Question: I am very new to python 2.7 I am trying to run Decision Tree Classifier on my dataset but following a tutorial I face this problem I have first vectorized my features columns and saved it into a array and later saved target column in a array using labelencoder. Please can you explain me how do I fix this Error?
Data :

Code:
'''
import pandas as pd
dataset = "C:/Users/ashik swaroop/Desktop/anaconda/Gene Dataset/Final.csv"
datacan = pd.read_csv(dataset)
datacan = datacan.fillna('')
features = datacan[[
"Tumour_Types_Somatic","Tumour_Types_Germline",
"Cancer_Syndrome","Tissue_Type",
"Role_in_Cancer","Mutation_Types","Translocation_Partner",
"Other_Syndrome","Tier","Somatic","Germline",
"Molecular_Genetics","Other_Germline_Mut"]]
from sklearn.feature_extraction import DictVectorizer
from sklearn.preprocessing import LabelEncoder
X_dict = features.to_dict().values()
vect = DictVectorizer(sparse=False)
X_vector = vect.fit_transform(X_dict)
le = LabelEncoder()
y_train = le.fit_transform(datacan['Gene_Symbol'][:-1])
X_Train = X_vector[:-1]
X_Test = X_vector[-1:]
from sklearn import tree
clf = tree.DecisionTreeClassifier(criterion='entropy')
clf = clf.fit(X_Train,y_train) '
'''
I am Getting this Error :
'''
from sklearn import tree
clf = tree.DecisionTreeClassifier(criterion='entropy')
clf = clf.fit(X_Train,y_train)
Traceback (most recent call last):
File "<ipython-input-49-fef4fc045a54>", line 4, in <module>
clf = clf.fit(X_Train,y_train)
File "C:\Users\ashik swaroop\Anaconda2\lib\site-
packages\sklearn\tree\tree.py", line 739, in fit
X_idx_sorted=X_idx_sorted)
File "C:\Users\ashik swaroop\Anaconda2\lib\site-
packages\sklearn\tree\tree.py", line 240, in fit
"number of samples=%d" % (len(y), n_samples))
ValueError: Number of labels=21638 does not match number of samples=12
Traceback (most recent call last):
File "<ipython-input-49-fef4fc045a54>", line 4, in <module>
clf = clf.fit(X_Train,y_train)
File "C:\Users\ashik swaroop\Anaconda2\lib\site-
packages\sklearn\tree\tree.py", line 739, in fit
X_idx_sorted=X_idx_sorted)
File "C:\Users\ashik swaroop\Anaconda2\lib\site-
packages\sklearn\tree\tree.py", line 240, in fit
"number of samples=%d" % (len(y), n_samples))
ValueError: Number of labels=21638 does not match number of samples=12
'''
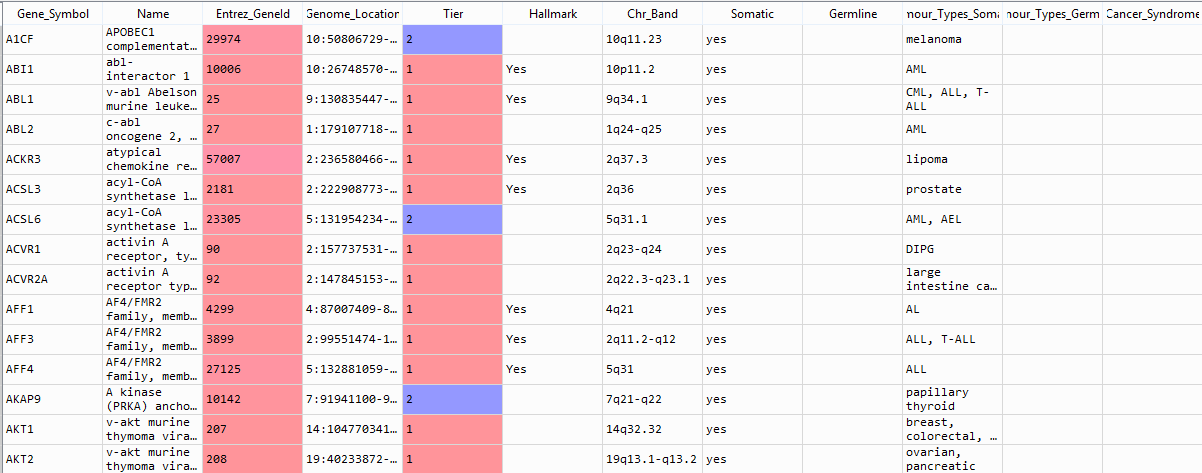
Answer: First, to understand the error:
It seems that your number of training samples (ie. 'np.shape(X_train)[0]') does not match the number of labels (ie. 'np.shape(y_train)[0]').
When looking at your code I am noticing some inconsistencies. Please refer to the inline comments below.
'''
import pandas as pd
from apyori import apriori
dataset = "C:/Users/ashik swaroop/Desktop/anaconda/Gene Dataset/Final.csv"
datacan = pd.read_csv(dataset)
datacan = datacan.fillna('')
features = datacan[[
"Tumour_Types_Somatic","Tumour_Types_Germline",
"Cancer_Syndrome","Tissue_Type",
"Role_in_Cancer","Mutation_Types","Translocation_Partner",
"Other_Syndrome","Tier","Somatic","Germline",
"Molecular_Genetics","Other_Germline_Mut"]]
# EDIT replace by features = [
#"Tumour_Types_Somatic","Tumour_Types_Germline",
#"Cancer_Syndrome","Tissue_Type",
#"Role_in_Cancer","Mutation_Types","Translocation_Partner",
#"Other_Syndrome","Tier","Somatic","Germline",
#"Molecular_Genetics","Other_Germline_Mut"]
orders = datacan[features].to_dict( orient = 'records' ) # this variable is not used
from sklearn.feature_extraction import DictVectorizer
from sklearn.preprocessing import LabelEncoder
X_dict = features.to_dict().values() # try replacing this line with X_dict = orders
vect = DictVectorizer(sparse=False)
X_vector = vect.fit_transform(X_dict)
le = LabelEncoder()
y_train = le.fit_transform(datacan['Gene_Symbol'][:-1])
X_Train = X_vector[:-1]
X_Test = X_vector[-1:]
from sklearn import tree
clf = tree.DecisionTreeClassifier(criterion='entropy')
clf = clf.fit(X_Train,y_train)
'''